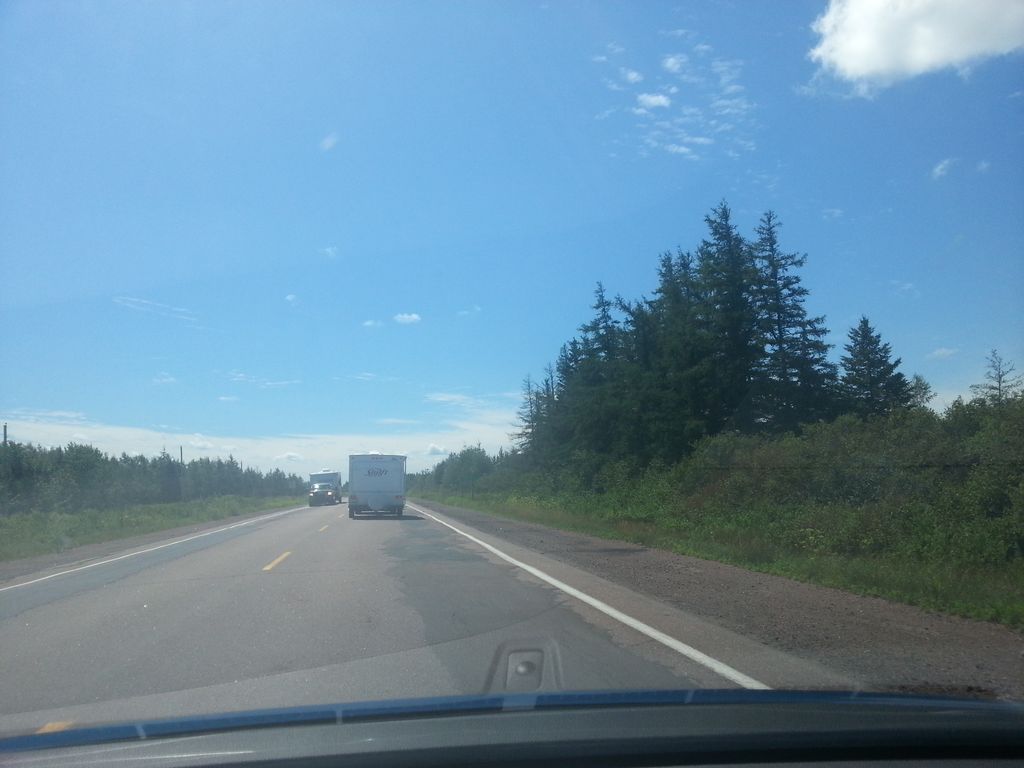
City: charlottetown